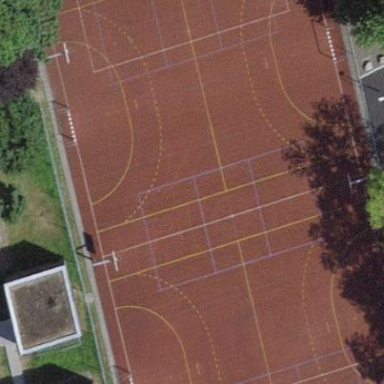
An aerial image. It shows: Multi-sport pitch with tartan surface for leisure activities.